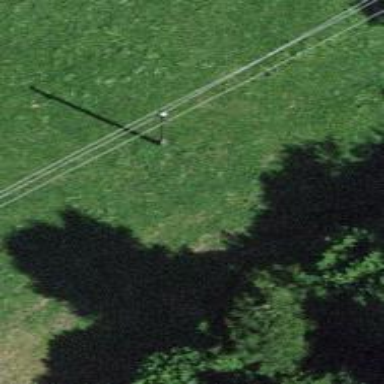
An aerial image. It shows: Utility pole in the area.